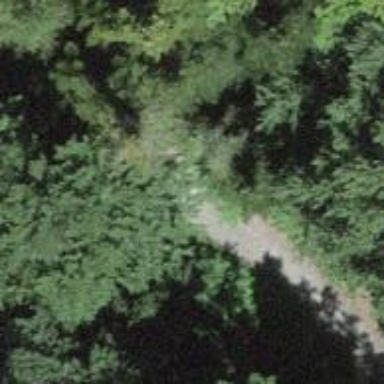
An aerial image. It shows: Path.